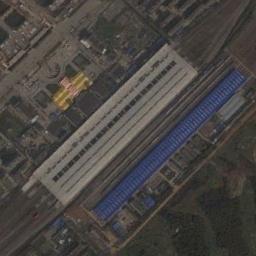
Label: railway_station